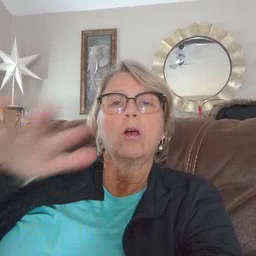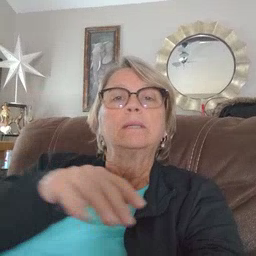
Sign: backyard